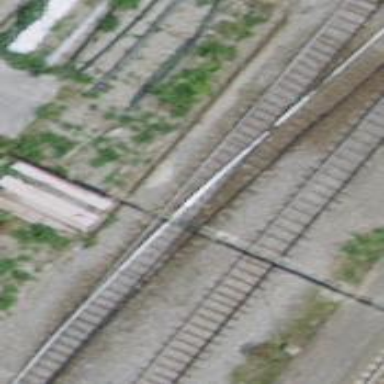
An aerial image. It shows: Railway siding with one electrified track and contact line for powering the train.